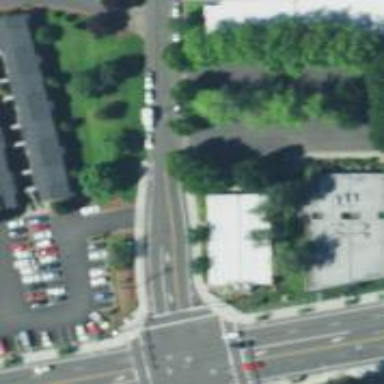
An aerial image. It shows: Tertiary road with sidewalk on the left.